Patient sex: M
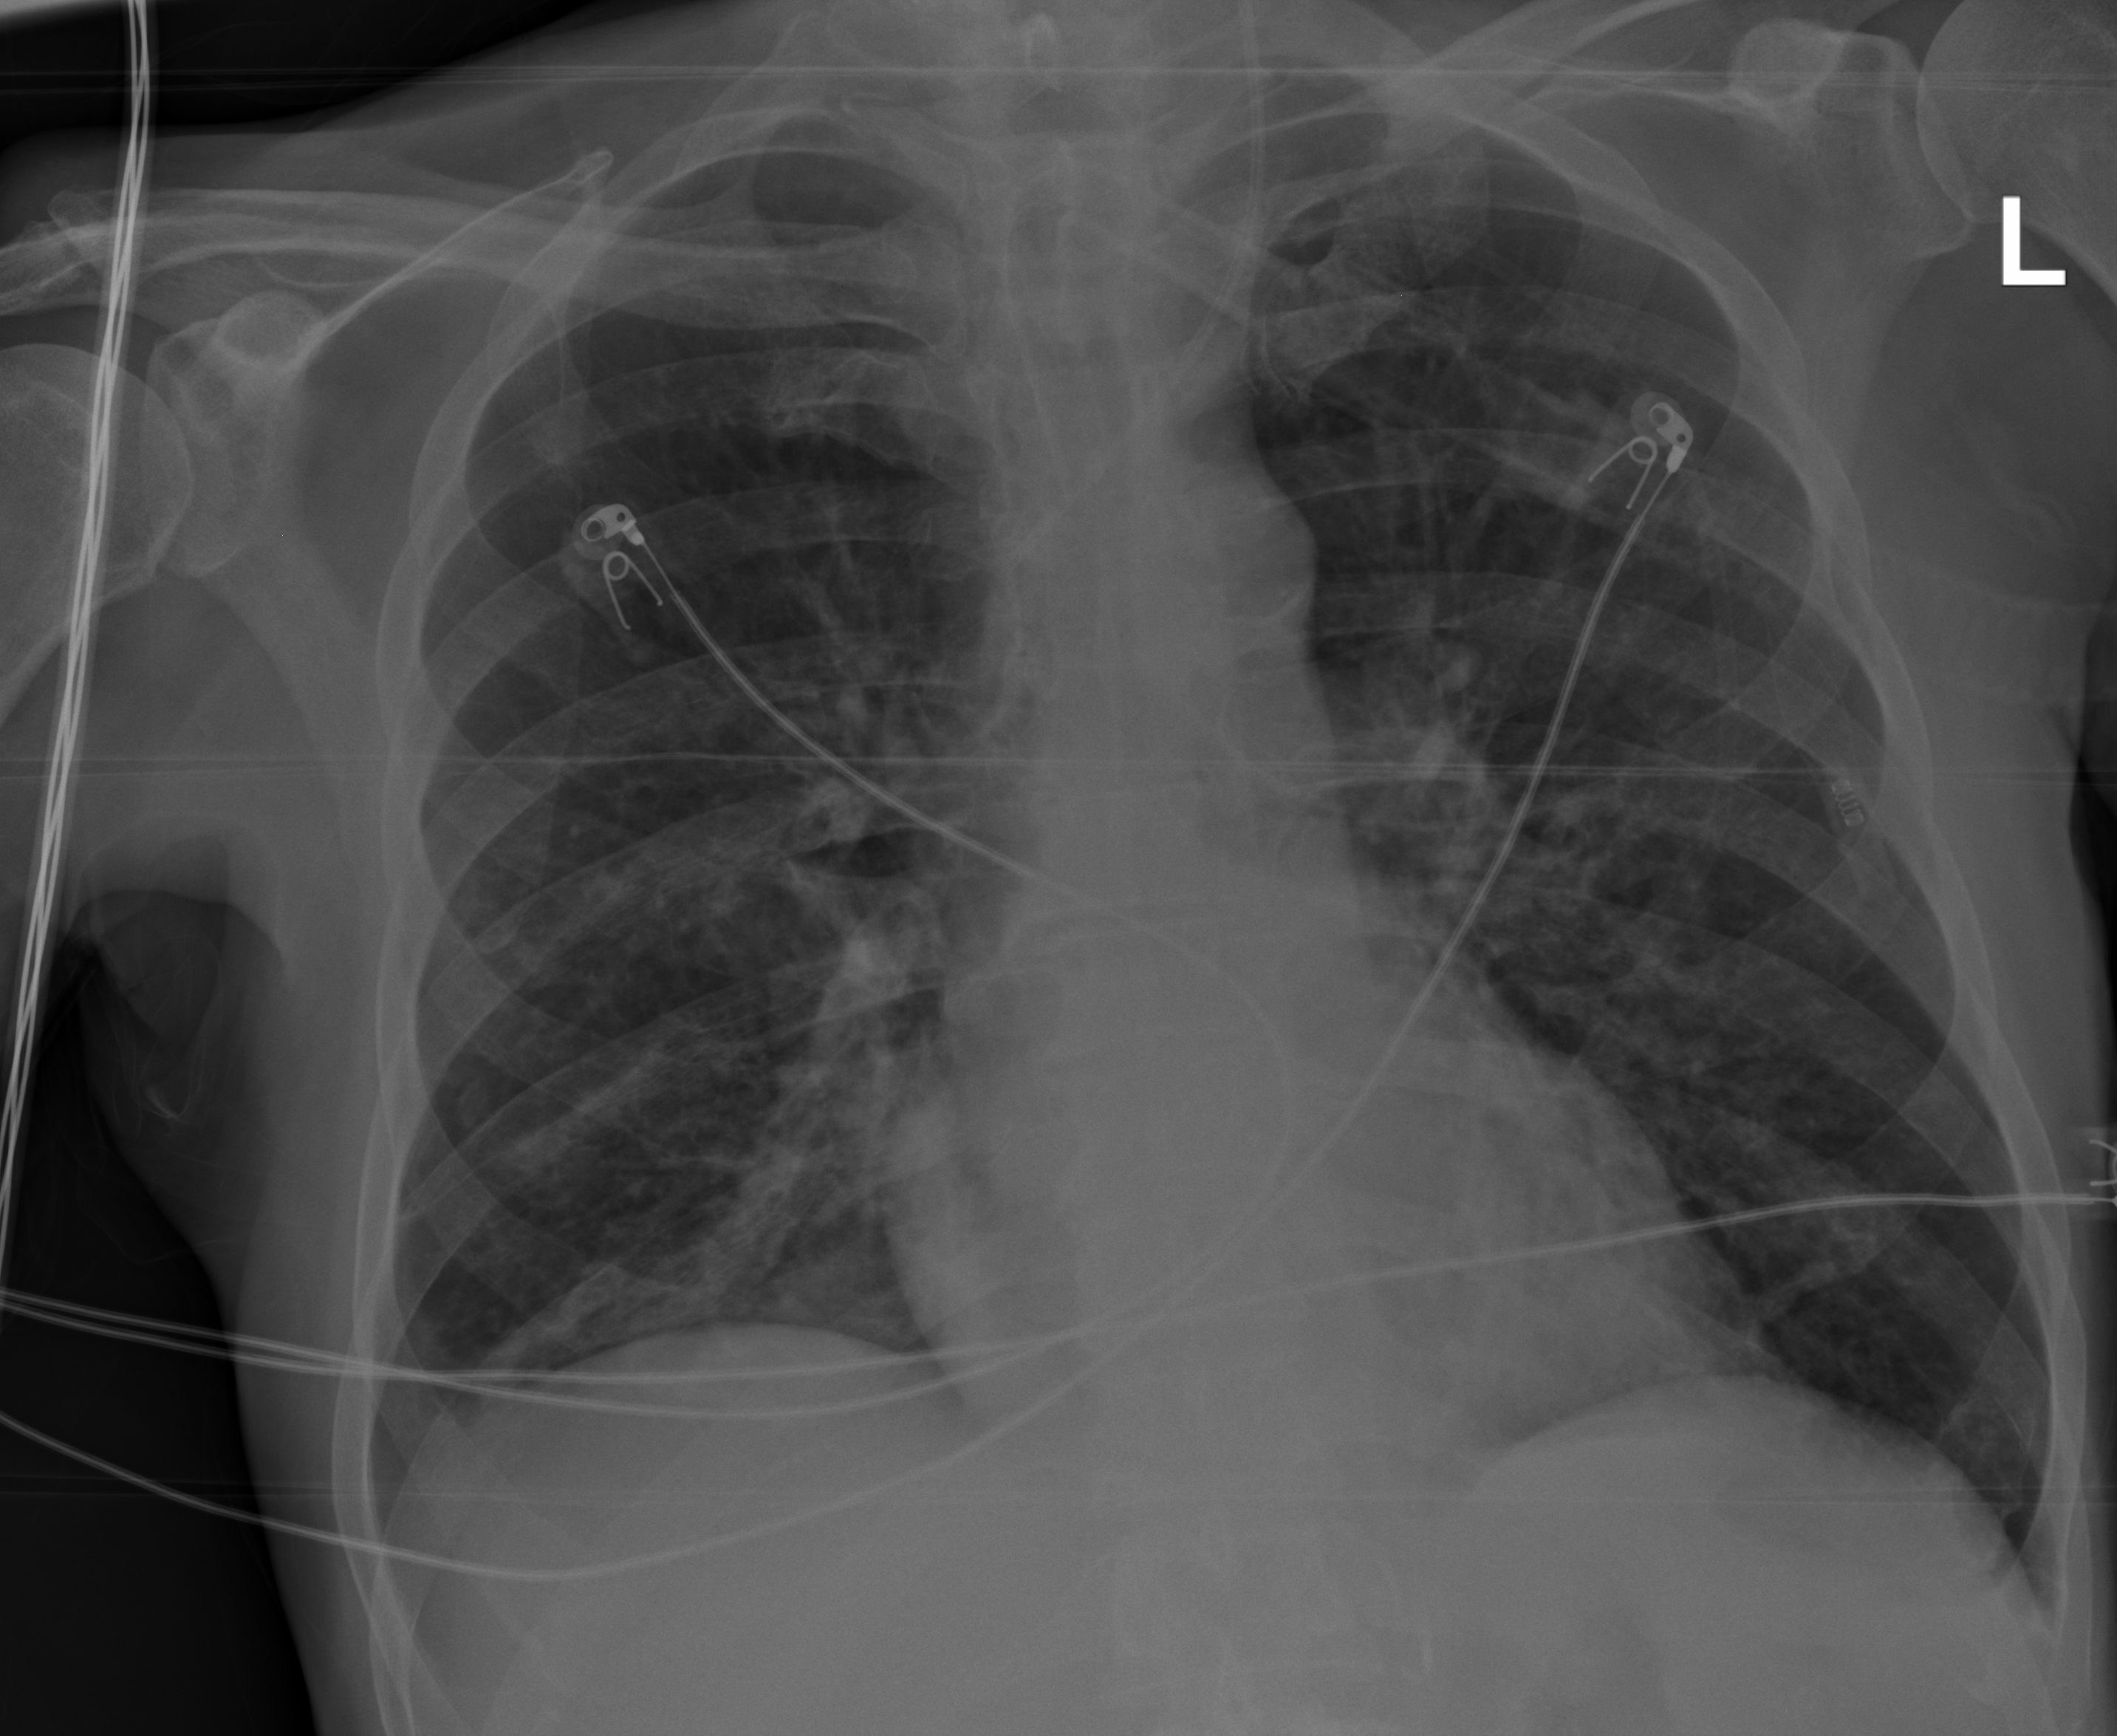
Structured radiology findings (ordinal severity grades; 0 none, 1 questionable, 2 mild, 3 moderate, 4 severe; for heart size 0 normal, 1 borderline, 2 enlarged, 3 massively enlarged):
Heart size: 0
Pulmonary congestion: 0
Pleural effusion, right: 0
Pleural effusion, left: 0
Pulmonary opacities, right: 2
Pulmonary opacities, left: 2
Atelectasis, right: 2
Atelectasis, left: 0